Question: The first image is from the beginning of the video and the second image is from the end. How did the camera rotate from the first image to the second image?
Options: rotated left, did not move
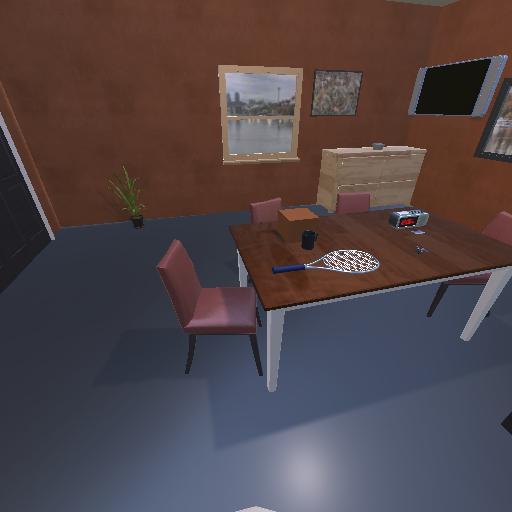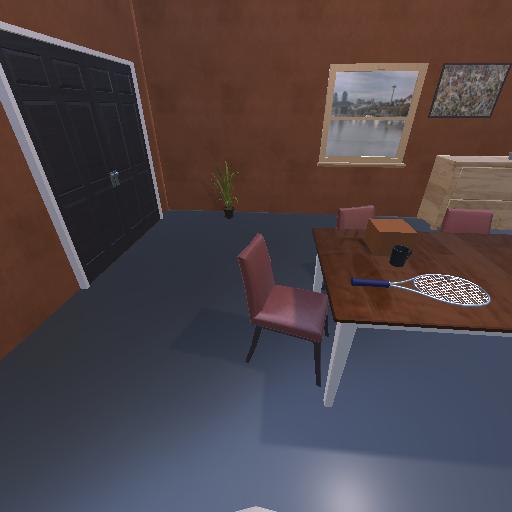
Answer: rotated left